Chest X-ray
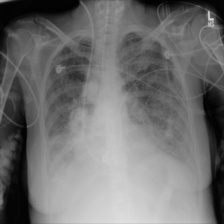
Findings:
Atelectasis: negative
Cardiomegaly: negative
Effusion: negative
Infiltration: positive
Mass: negative
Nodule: positive
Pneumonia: negative
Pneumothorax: negative
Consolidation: negative
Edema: negative
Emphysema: negative
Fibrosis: negative
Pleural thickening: negative
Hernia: negative